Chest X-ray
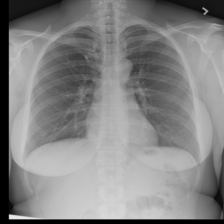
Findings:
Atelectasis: negative
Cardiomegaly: negative
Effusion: negative
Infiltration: positive
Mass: negative
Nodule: negative
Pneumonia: negative
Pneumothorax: negative
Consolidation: negative
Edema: negative
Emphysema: negative
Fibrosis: negative
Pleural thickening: negative
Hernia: negative